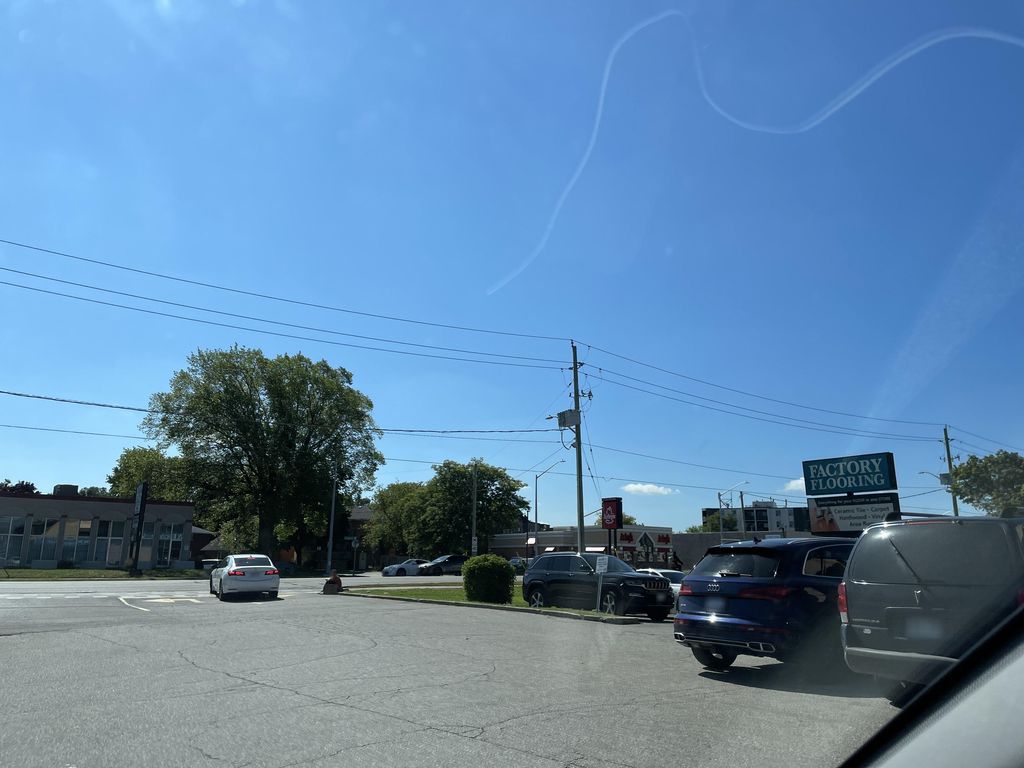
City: kitchener-waterloo